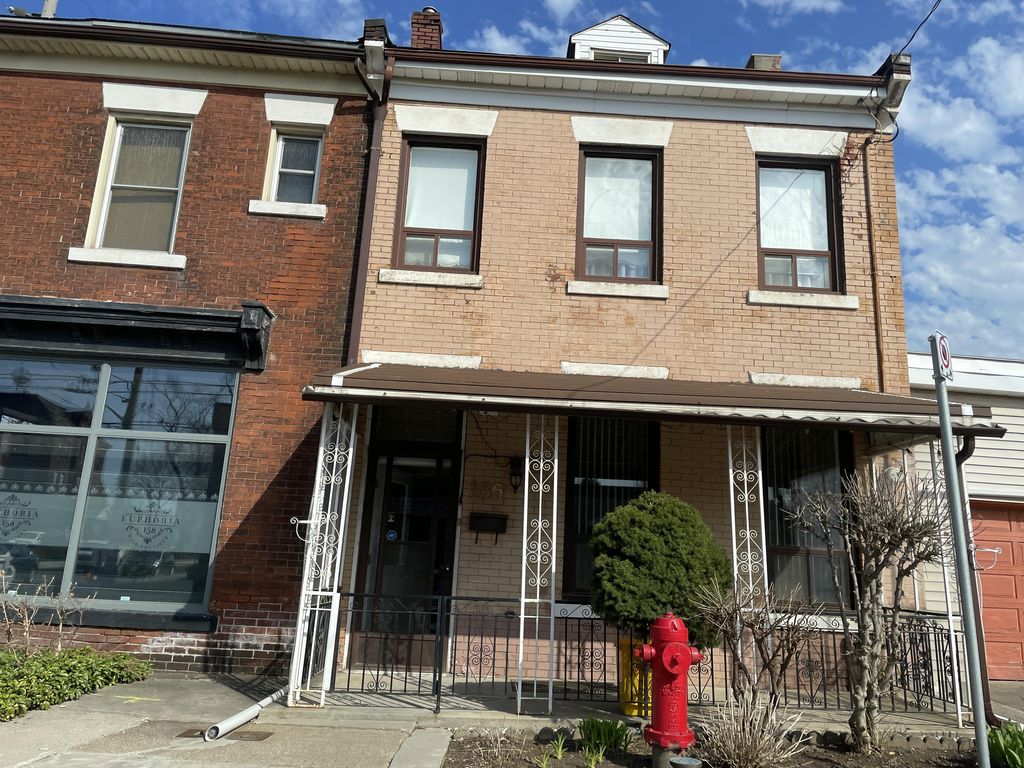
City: hamilton